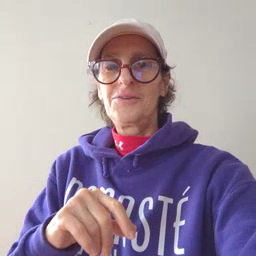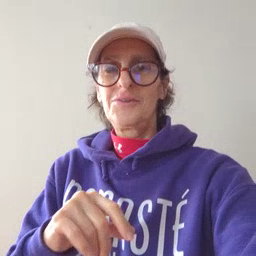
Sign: where